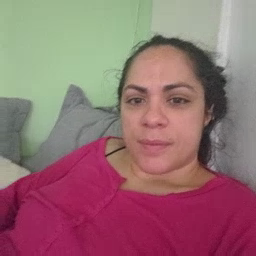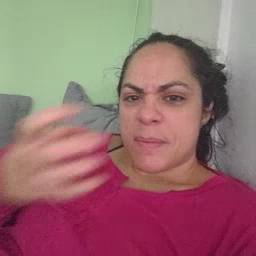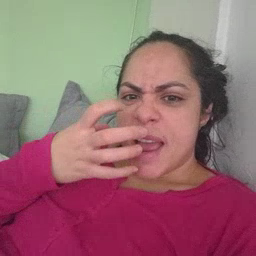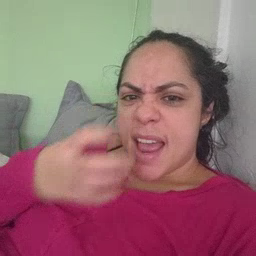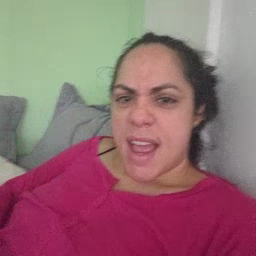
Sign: mad